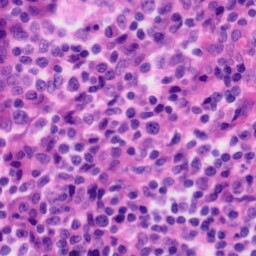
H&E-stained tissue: Tonsil